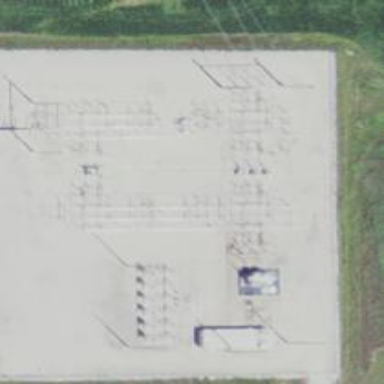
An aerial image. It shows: Switch for power supply.